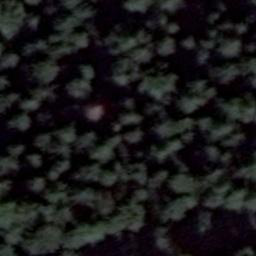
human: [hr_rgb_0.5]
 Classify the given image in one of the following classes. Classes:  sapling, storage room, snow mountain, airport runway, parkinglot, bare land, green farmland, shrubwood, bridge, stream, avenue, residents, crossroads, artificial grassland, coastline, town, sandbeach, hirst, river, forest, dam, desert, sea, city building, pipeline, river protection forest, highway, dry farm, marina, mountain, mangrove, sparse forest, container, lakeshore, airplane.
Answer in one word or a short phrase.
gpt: forest